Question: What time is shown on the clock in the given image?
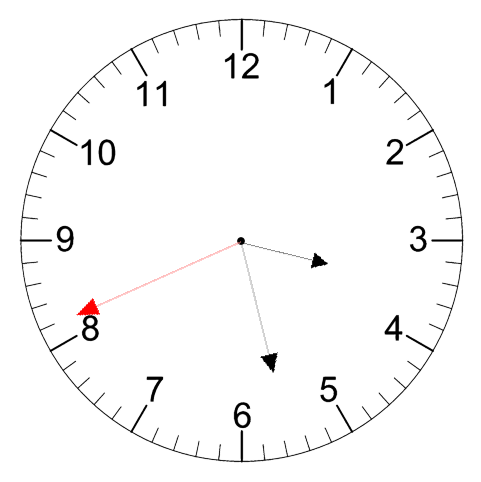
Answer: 03:27:41